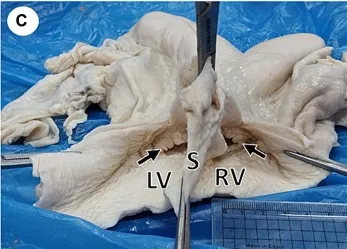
(B) Per vaginal view shows a completely divided vagina into the left (LV) and right (RV) vagina by a median septum (S).
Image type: medical_photograph (other_medical_photograph)